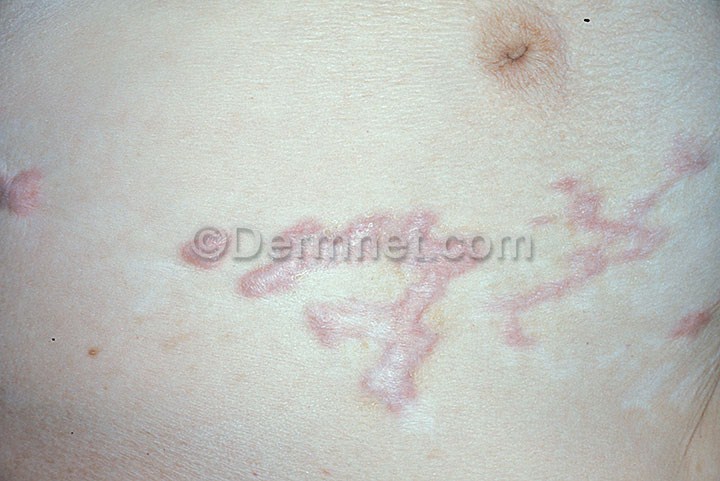
Disease: Seborrheic Keratoses and other Benign Tumors